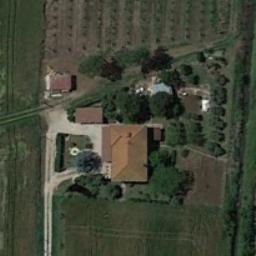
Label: sparse_residential